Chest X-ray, PA view. Patient: 42 years old, sex M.
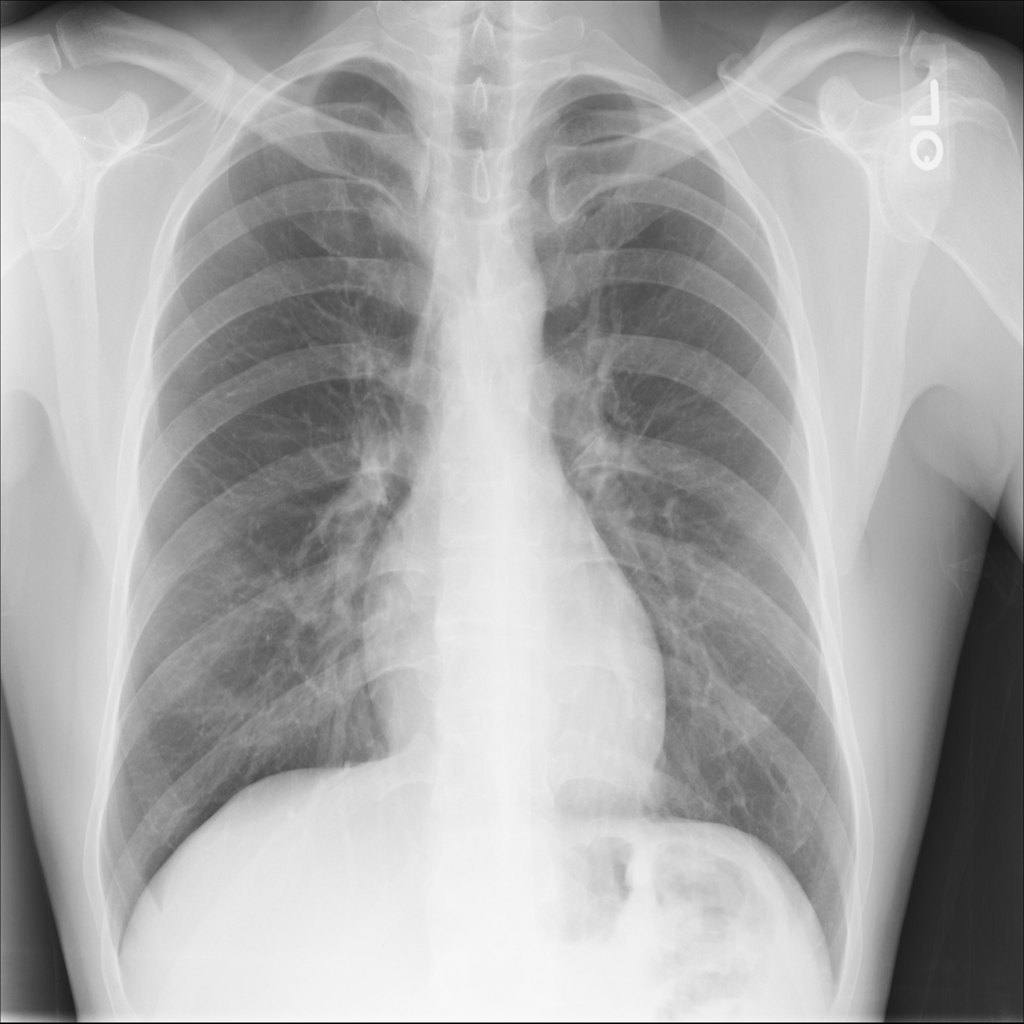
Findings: No Finding